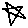
Label: star